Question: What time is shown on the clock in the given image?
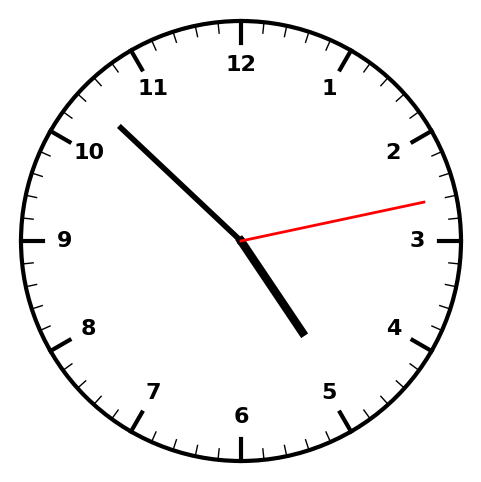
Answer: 04:52:13